Question: I'm writing a small project time management program for myself and have run into a problem which has confounded me.
They way it's set up is that I have an object called 'TCObject' which I use in another object called 'ProjectTimerController'. 'ProjectTimerController' is a 'NSWindowController' and it has it's own NIB file.
What I'm doing is pretty straight forward. When you click a line in a 'NSTableView' 'ProjectTimerController' finds a 'TCObject' which corresponds to that line. It then loads info from that 'TCObject' into an interface where you can view and edit some stuff.
Here's a screenshot of what it looks like:

Now when I change the text in 'NSTextView' and then press the Add button the '-saveString' function is called and 'currentSelection' (which is a 'TCObject' and represents the currently selected line) and it's notes variable is set. I know that _notes is set as the new value as NSLog function logs the correct string being in _notes when 'setString' is run. The same, correct, string is logged in '-tableViewSelectionDidChange:' just before currentSelection is set as the newly selected object.
But if I select the line where I just changed the notes it just loads the same text, "Initial String" and checking '_notes' tells me it's "Initial String".
Thing I don't have this problem with 'isFinished'. When the Finished check box is toggled I set the corresponding 'TCObjects'' 'isFinished' Boolean value to the same value as the checkbox. This the object remembers and correctly changes depending on what line I have selected.
1. I click a line in the NSTableView (lets say the top one)
2. This loads a corresponding TCObject from the myProjects array and that object's variable are added to the Notes NSTextView box and Finished is toggled on or off.
3. If I now write into The Notes box and press "Add" the text there is set into that TCObject's _notes variable.
4. So If I click another line some other text is loaded into the Notes box. Clicking back on the top line should give me the string I just wrote into Notes in step 3. But it doesn't. _notes always seems to contain the string I set when I initialize it in the -init method.
5. The "Finished" checkbox works fine. When I click that the state is saved and loaded correctly when I click a line.
6. I know that _notes is correctly set when I press the Add button as the NSLog method in setString logs the string I have written into Notes when I press the Add button.
Here below is a barebones version of 'TCObject' and 'ProjectTimerController'.
'''
//TCObject.h
@interface TCObject : NSObject
{
NSString *_notes;
Boolean _isFinished;
}
@property (retain, nonatomic) NSString *notes;
@property (nonatomic) Boolean isFinished;
@end
'''
'''
//TCObject.m
#import "TCObject.h"
@implementation TCObject
@synthesize notes = _notes, isFinished = _isFinished;
-(id)init{
if (self = [super init]) {
self.notes = @"Initial string";
self.isFinished = NO;
}
return self;
}
- (void)dealloc {
[_notes release]; _notes = nil;
[super dealloc];
}
-(void)setNotes:(NSString *)notes {
[notes retain];
[_notes release];
_notes = notes;
NSLog(@"Setting _notes as: %@", _notes);
}
-(NSString *)notes {
NSLog(@"Getting _notes, which is: %@", _notes);
return _notes;
}
@end
'''
'''
//ProjectTimerController.m
- (id)initWithWindow:(NSWindow *)window {
self = [super initWithWindow:window];
if (self)
{
myProjects = [[NSMutableArray alloc]init];
currentSelection = nil;
TCObject *newProject = [[TCObject alloc] init];
TCObject *newProject2 = [[TCObject alloc] init];
TCObject *newProject3 = [[TCObject alloc] init];
TCObject *newProject4 = [[TCObject alloc] init];
[myProjects addObject:newProject];
[myProjects addObject:newProject2];
[myProjects addObject:newProject3];
[myProjects addObject:newProject4];
}
return self;
}
-(IBAction)isFinishedToggle:(id)sender {
if(currentSelection != nil){
currentSelection.isFinished = finishedCheckBtn.state;
}
}
-(IBAction)saveString:(id)sender {
if(currentSelection != nil){
currentSelection.notes = [[notesField textStorage] string];
}
}
//delegate function for NSTableView
- (void)tableViewSelectionDidChange:(NSNotification *)aNotification {
NSInteger selectedIndex = [table selectedRow];
if(selectedIndex == -1){
return;
}
//here the correct notes string is printed
NSLog(@"curr: %i", currentSelection.notes);
currentSelection = [myProjects objectAtIndex:selectedIndex];
NSString *notesInfo = currentSelection.notes;
Boolean isFinishedInfo = currentSelection.isFinished;
[notesField setString:notesInfo];
[finishedCheckBtn setState:isFinishedInfo];
}
'''
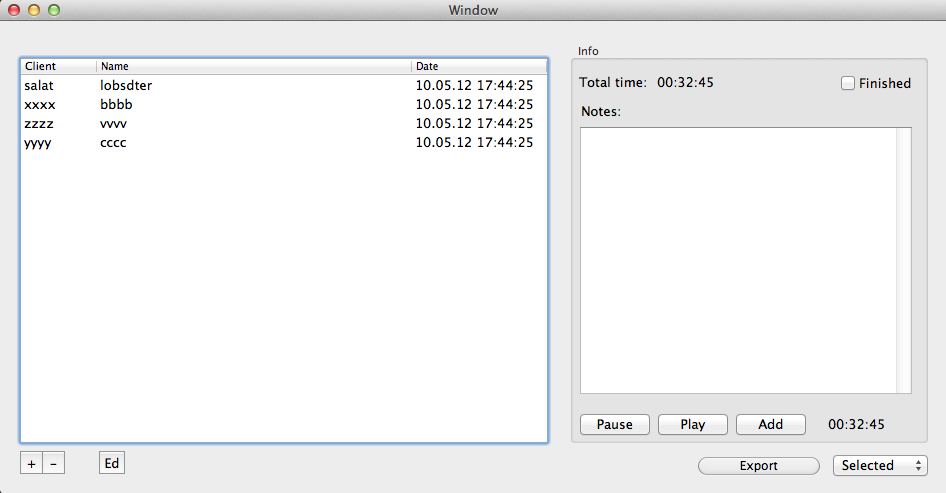
Answer: Finally found the problem. Seems that changing notes in this way:
'''
-(IBAction)saveString:(id)sender {
if(currentSelection != nil){
currentSelection.notes = [[notesField textStorage] string];
}
}
'''
causes some problems. Everything works fine if I do it this way:
'''
-(IBAction)saveString:(id)sender{
if(currentSelection != nil){
NSString *temps = [NSString stringWithFormat:@"%@", [[notesField textStorage] string]];
currentSelection.notes = temps;
}
}
'''
So I'm guessing what was going on is that _notes was pointing to the text contained in my NSTextView. So when I changed the text there _notes also changed or something like that...